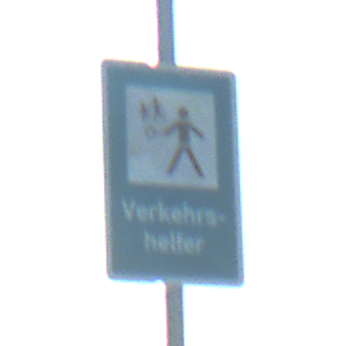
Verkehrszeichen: Verkehrshelfer
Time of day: MorningAfternoon
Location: Outdoor (Nature)
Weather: Clear
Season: NotSpecified
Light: Natural